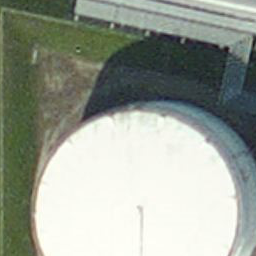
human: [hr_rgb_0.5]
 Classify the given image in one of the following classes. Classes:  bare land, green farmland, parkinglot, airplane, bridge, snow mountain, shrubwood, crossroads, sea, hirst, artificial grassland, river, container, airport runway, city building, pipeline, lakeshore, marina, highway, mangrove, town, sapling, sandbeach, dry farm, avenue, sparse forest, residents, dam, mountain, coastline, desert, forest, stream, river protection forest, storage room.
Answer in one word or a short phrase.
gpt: storage room